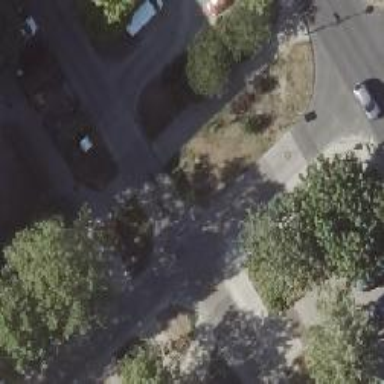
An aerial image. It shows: Uncontrolled crossing on the road.